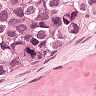
Metastatic tissue present: yes